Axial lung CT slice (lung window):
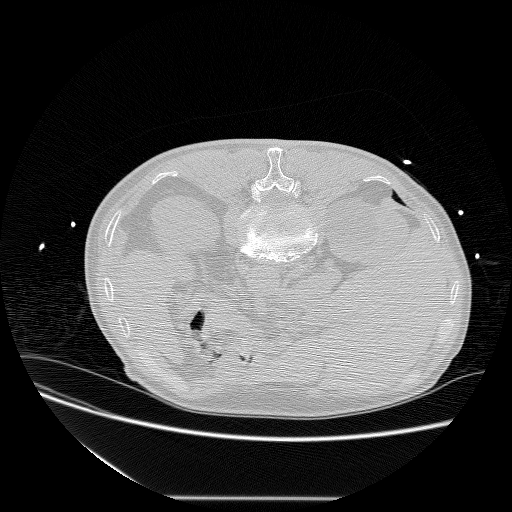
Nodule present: no